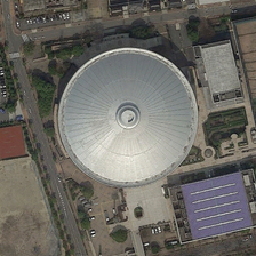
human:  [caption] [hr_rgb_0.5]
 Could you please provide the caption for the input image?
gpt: There are two streets, and next to a purple building is a gray circular conference center.

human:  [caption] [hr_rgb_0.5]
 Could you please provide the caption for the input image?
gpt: There are two roads, and a purple building is next to the round gray conference center.

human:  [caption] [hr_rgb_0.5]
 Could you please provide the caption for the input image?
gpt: There are two roads, a purple building, next to a round gray conference center.

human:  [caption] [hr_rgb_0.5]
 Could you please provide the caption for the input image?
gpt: There are two roads, the purple building next to the round gray conference center.

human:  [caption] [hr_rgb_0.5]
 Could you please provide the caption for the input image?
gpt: There are two roads, a purple building, next to a round gray conference center.